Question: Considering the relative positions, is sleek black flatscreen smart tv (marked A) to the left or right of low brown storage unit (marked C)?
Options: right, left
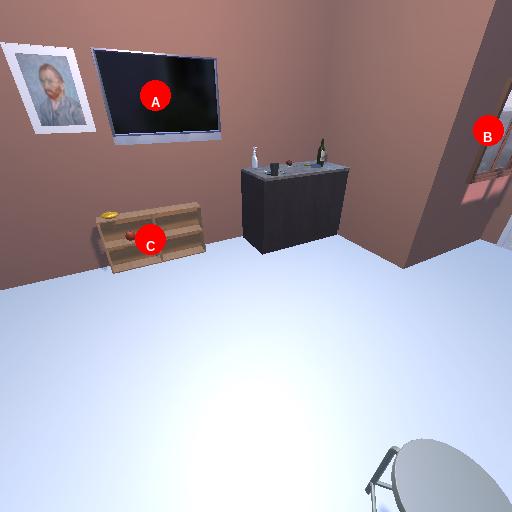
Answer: right